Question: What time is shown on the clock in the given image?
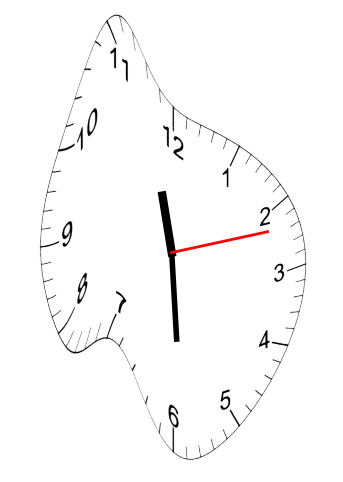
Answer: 11:29:12